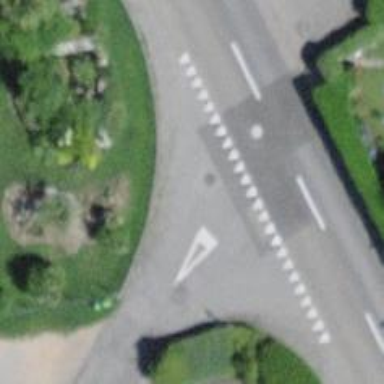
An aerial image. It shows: Zebra crossing on the road.